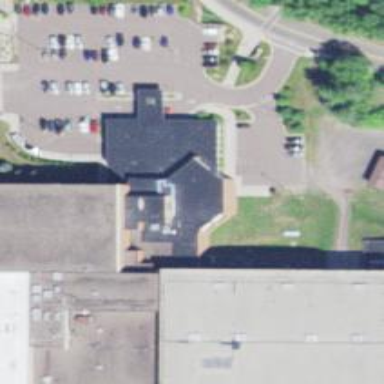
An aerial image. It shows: Healthcare clinic.